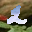
Label: 2